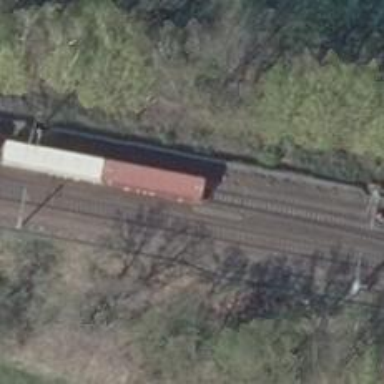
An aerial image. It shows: Railway switch.